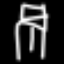
Label: chair